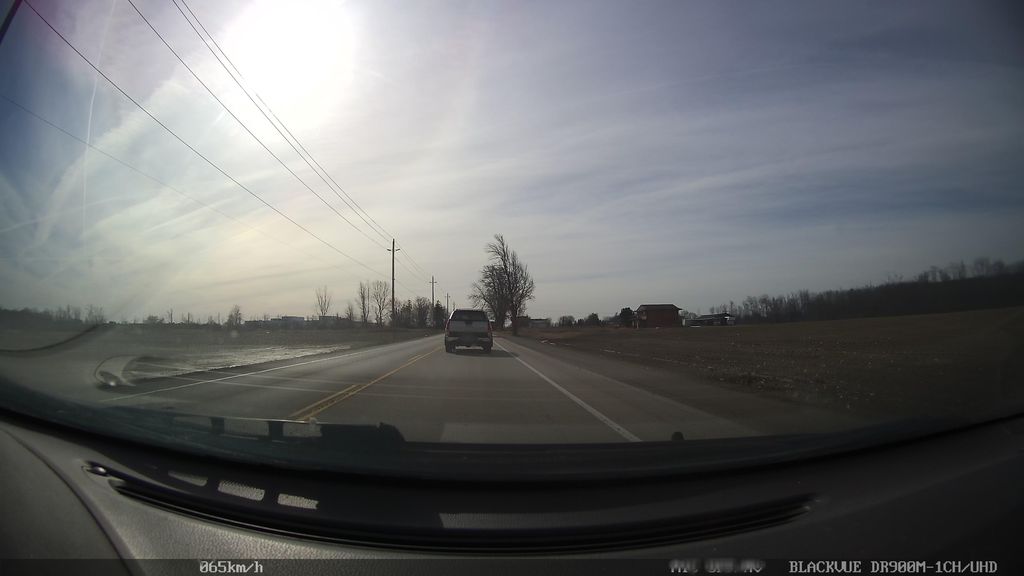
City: kitchener-waterloo